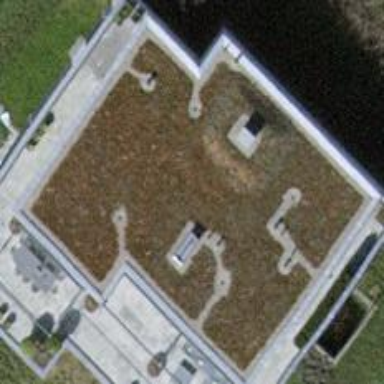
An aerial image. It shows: Building part with flat roof.